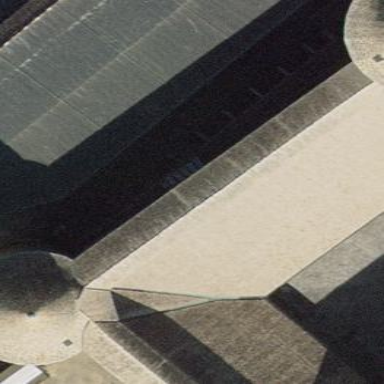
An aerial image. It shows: Building with gabled roof made of roof tiles.